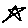
Label: star